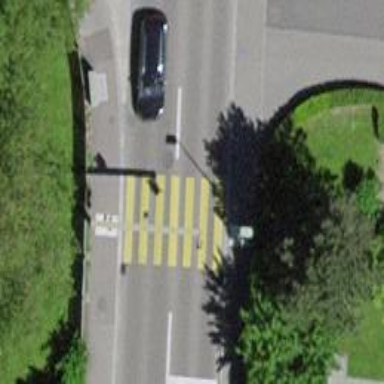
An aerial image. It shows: Road with traffic signals at crossing.